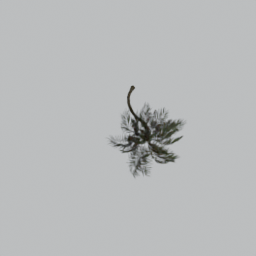
Label: nature